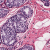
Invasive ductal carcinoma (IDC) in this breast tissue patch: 0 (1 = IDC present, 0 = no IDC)